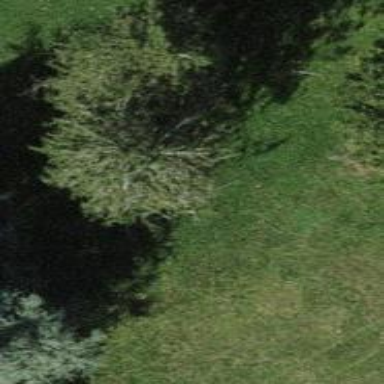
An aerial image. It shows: Single tag "natural: tree."